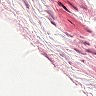
Metastatic tissue present: no